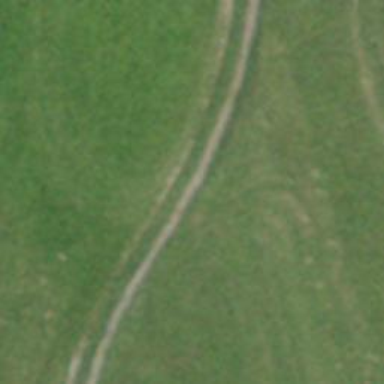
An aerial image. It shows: Grass track with grade3 surface.